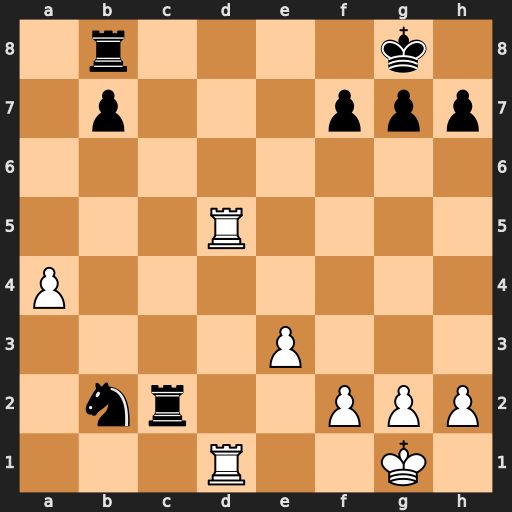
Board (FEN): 1r4k1/1p3ppp/8/3R4/P7/4P3/1nr2PPP/3R2K1
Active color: w
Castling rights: -
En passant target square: -
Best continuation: Rd8+ Rxd8 Rxd8#